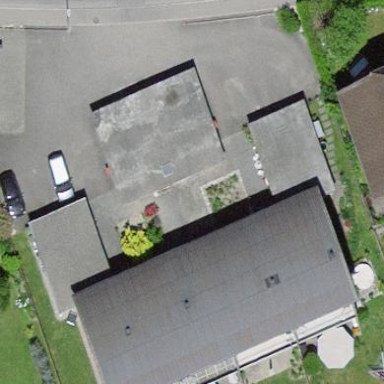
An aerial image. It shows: Residential building.